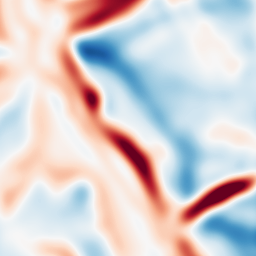
Category: multiscale
Decomposition family: log
Decomposition parameters: sigma: 10
Upsampling method: lanczos
Upsampling parameters: scale: 4
Upsampling scale: 4